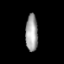
Tissue: lung
Cell type: Endothelial cells
Senescence score: 0.5435
Nuclear area (px): 445
Mean DAPI intensity: 161.375